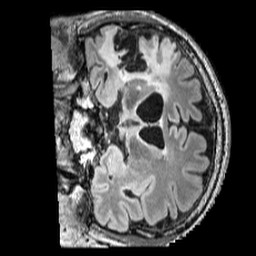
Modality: FLAIR
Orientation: coronal
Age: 47
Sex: male
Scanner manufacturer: siemens
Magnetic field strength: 3 T
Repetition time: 5 s
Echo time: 0.387 s